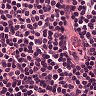
Metastatic tissue present: no